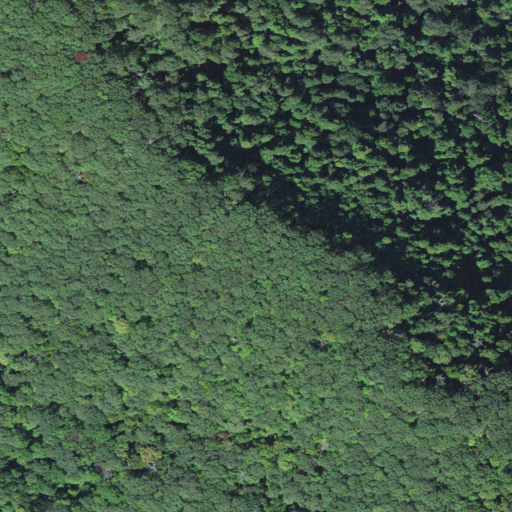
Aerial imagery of ridge(s) in West Virginia named Krafts Ridge containing deciduous forest, mixed forest, and open development